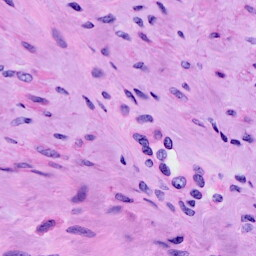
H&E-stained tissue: Cervix